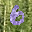
Label: 6